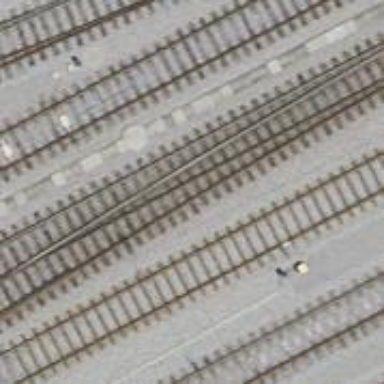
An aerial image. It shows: Railway siding with one electrified track and contact line for powering the train.